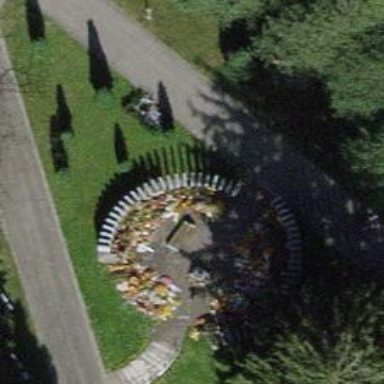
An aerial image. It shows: Memorial site with historic significance.